Interaction volume radius: 5 \u00c5
Interaction volume height: 40 \u00c5
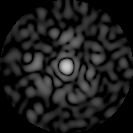
Disorder parameter: 0.8859